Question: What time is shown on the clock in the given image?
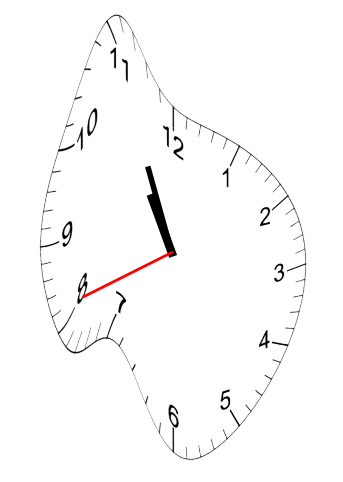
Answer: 10:55:41